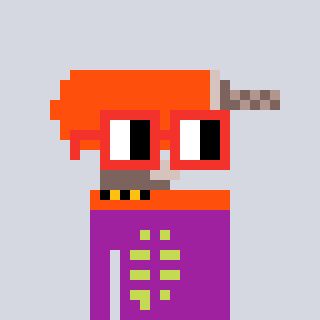
a pixel art character with square red glasses, a drill-shaped head and a magenta-colored body on a cool background